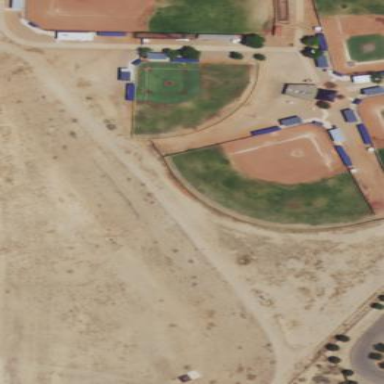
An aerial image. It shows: Baseball pitch for leisure and sports activities.